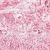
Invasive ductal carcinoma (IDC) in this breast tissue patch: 0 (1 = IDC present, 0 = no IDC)